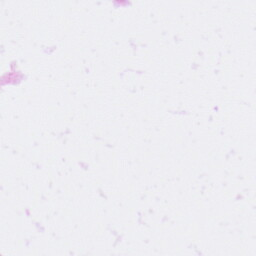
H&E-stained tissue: Pancreatic